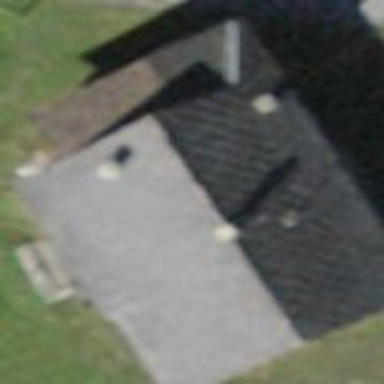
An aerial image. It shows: Simple and straightforward house.